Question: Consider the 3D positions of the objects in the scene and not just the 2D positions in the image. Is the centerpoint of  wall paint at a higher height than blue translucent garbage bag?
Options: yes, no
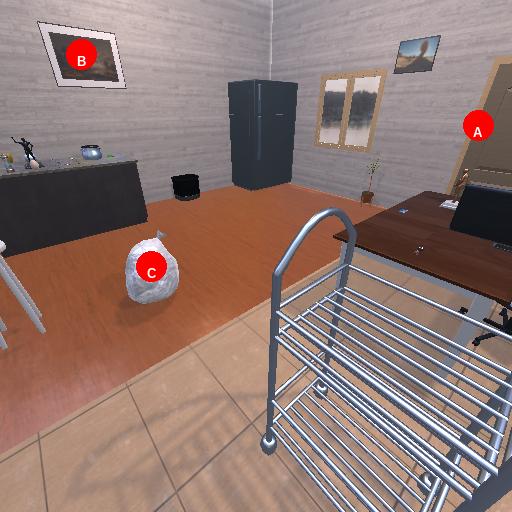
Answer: yes